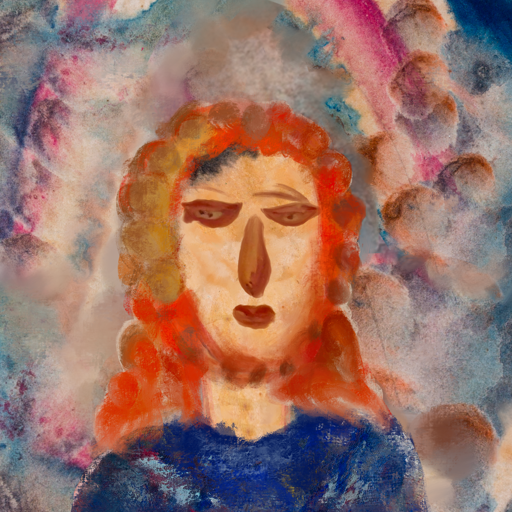
Background: Rupkatha, Head And Neck Front: Childish, Face Front: Pious_Lady, Bust: Irani, Hair Front: Rupkatha, Head Accessory: Blank, Second Necklace: Blank, Necklace: Blank, Baby: Blank